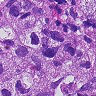
Metastatic tissue present: yes